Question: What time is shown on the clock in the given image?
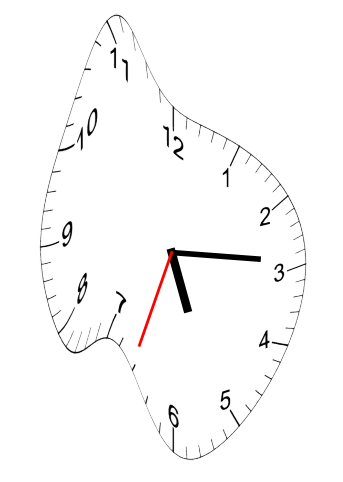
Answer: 05:14:33